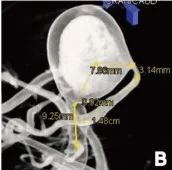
Stage 1. Parent artery length, proximal, and ,distal diameter, and ,aneurysm neck width were measured.
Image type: radiology (ct)